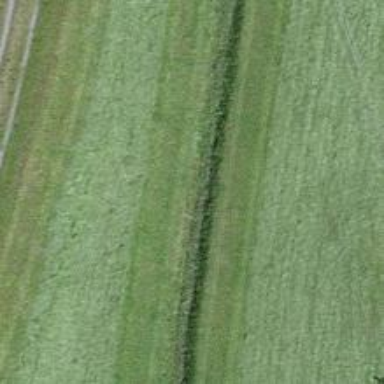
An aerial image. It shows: Ditch in the surroundings.